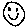
Label: smiley face